Interaction volume radius: 10 \u00c5
Interaction volume height: 20 \u00c5
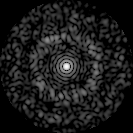
Disorder parameter: 0.8243